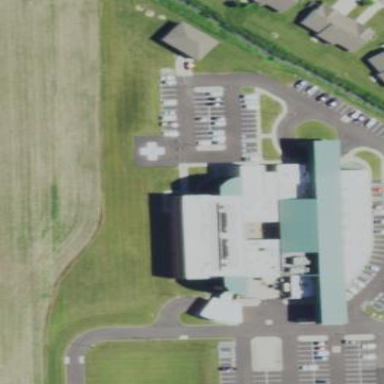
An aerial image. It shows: Healthcare facility identified as hospital.